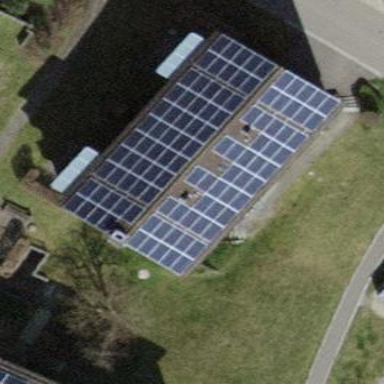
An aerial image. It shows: Building with solar photovoltaic panel generator.